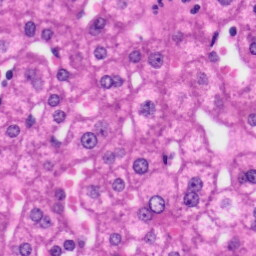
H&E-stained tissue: Liver